Field crop: maize
Growth stage: 2
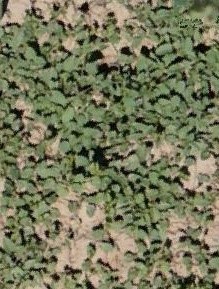
Species: convolvulus